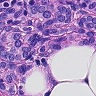
Metastatic tissue present: yes